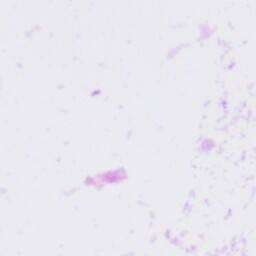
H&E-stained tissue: Tonsil